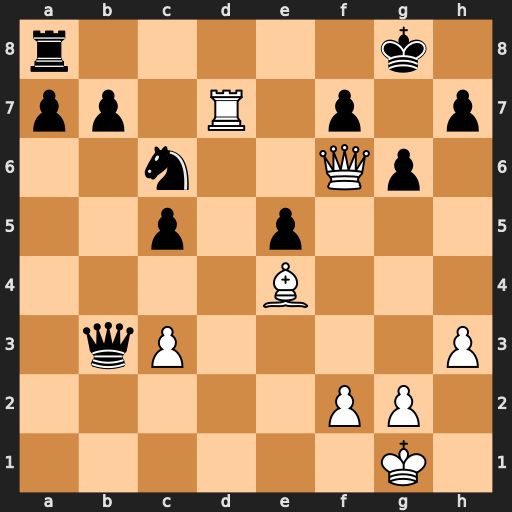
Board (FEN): r5k1/pp1R1p1p/2n2Qp1/2p1p3/4B3/1qP4P/5PP1/6K1
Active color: w
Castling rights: -
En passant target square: -
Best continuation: Bd5 Qd1+ Kh2 Qxd5 Rxd5